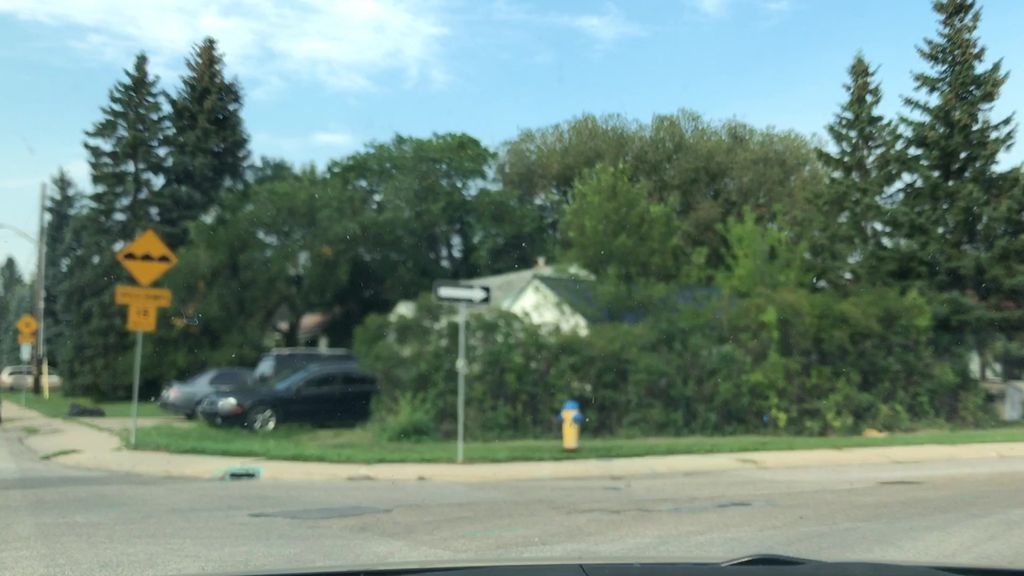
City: edmonton